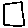
Label: square